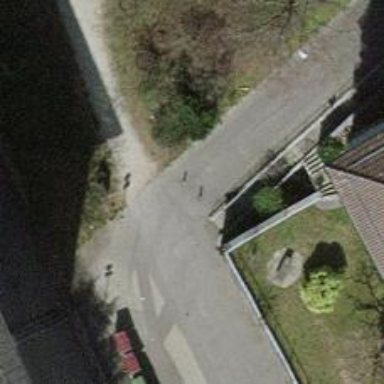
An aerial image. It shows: Bollard.